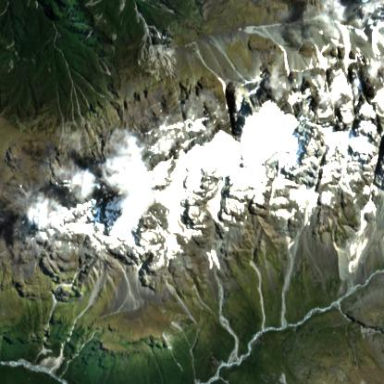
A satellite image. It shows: Majestic glacier in the distance.